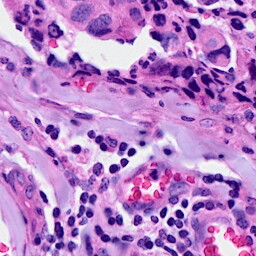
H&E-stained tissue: Breast